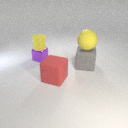
large gray rubber cube to the right of large red rubber cube